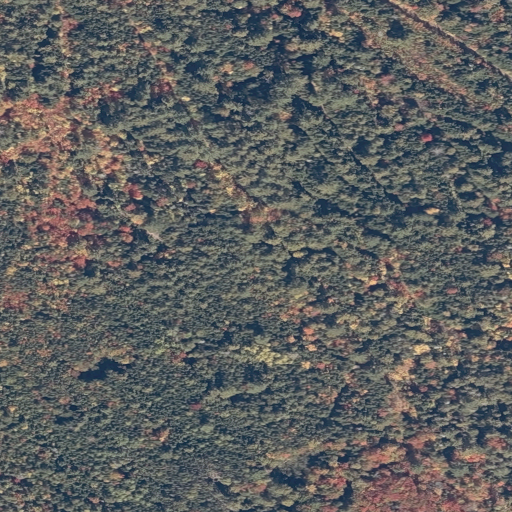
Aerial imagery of cape in Maine named Sand Bar Point containing evergreen forest, mixed forest, and open water